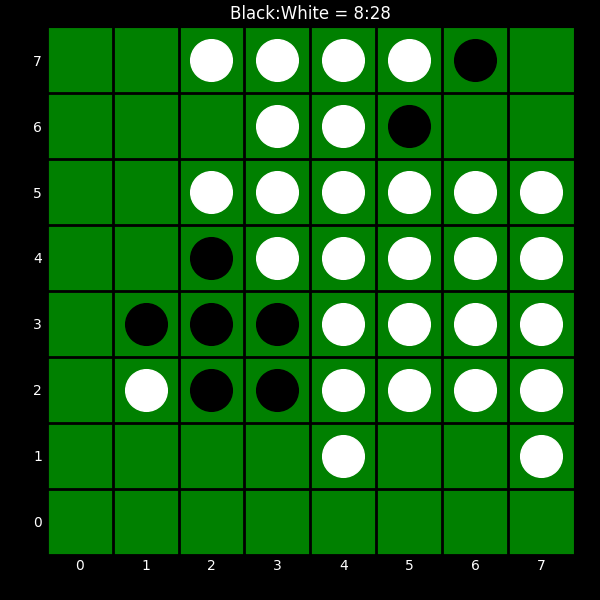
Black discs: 8
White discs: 28